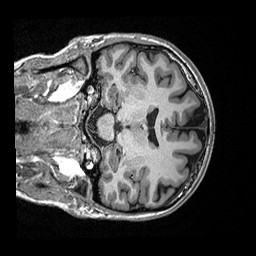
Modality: T1w
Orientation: coronal
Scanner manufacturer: ge
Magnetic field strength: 3 T
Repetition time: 2.349 s
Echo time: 0.002968 s